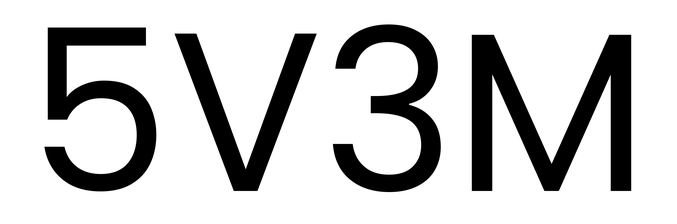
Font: Poppins-Regular